Question: I'm attempting to run Interactive Broker's included code sample.
<URL>
On about page 42 it details how to pull market data feeds. My question is, has anyone successfully put in the parameters needed to pull currency pair data??
'''
public synchronized void reqMktData(int tickerId, Contract contract, String genericTickList, boolean snapshot)
'''
I cannot find the valid inputs that will correct the errors I'm seeing from the client.
List of values inside Contract class are here : <URL>
STK == "stock" , should this be set to CASH for Forex data?
IDEALPRO == the exchange according to this page : <URL>
USD.JPY = SYMBOL (this here is a guess on my part)
USD == "underlying currency" , here I am guessing again.. seems the currency needs to match the transaction currency.

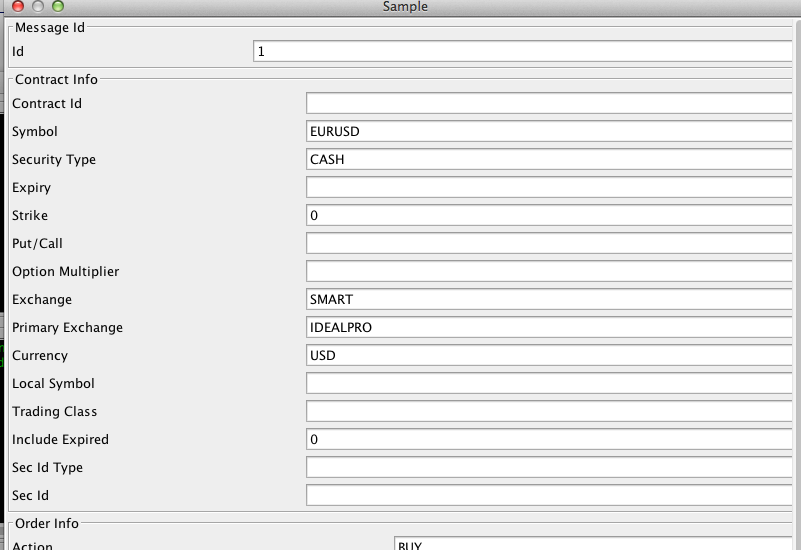
Answer: After scouring IB's forum I have found something that works for FX data feeds. You need to put the TransactionCurrency as the Symbol, and the SettlementCurrency as the underlying in the dialog box.

Here is the resulting data feed